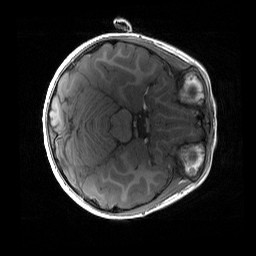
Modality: T1w
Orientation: axial
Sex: female
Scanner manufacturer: siemens
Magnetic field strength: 3 T
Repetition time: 1.9 s
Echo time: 0.00243 s